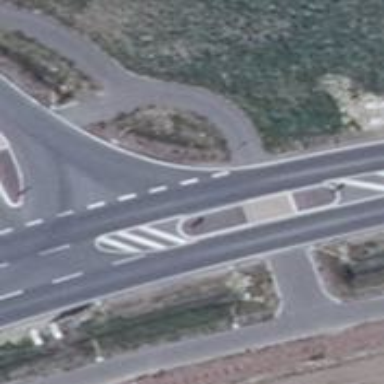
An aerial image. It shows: Unmarked crossing with pedestrian island.